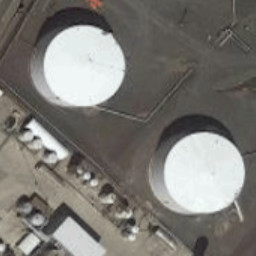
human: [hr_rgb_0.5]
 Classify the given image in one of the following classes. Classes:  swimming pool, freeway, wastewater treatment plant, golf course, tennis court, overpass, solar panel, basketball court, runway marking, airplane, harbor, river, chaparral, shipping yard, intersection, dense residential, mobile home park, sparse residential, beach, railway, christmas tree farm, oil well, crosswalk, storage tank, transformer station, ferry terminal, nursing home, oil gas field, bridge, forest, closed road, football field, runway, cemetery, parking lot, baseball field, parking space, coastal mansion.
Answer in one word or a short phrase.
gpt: storage tank